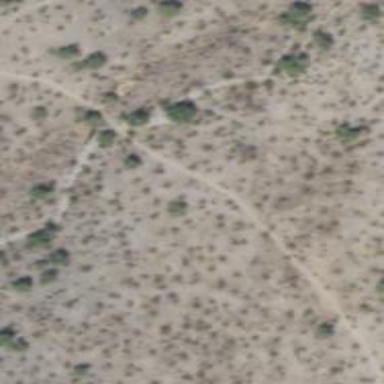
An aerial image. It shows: Hiking trail path.